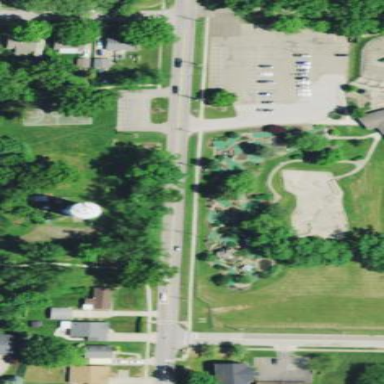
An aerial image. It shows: Miniature golf leisure land.